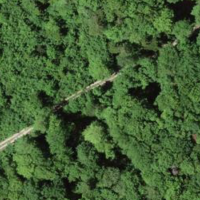
EUNIS habitat code: 41
Species observed at this site:
Cardamine heptaphylla